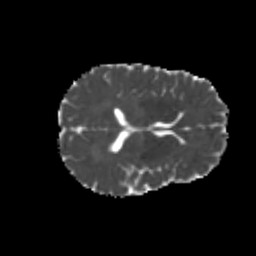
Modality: MD
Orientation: axial
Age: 21
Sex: female
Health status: healthy
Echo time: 0.074 s